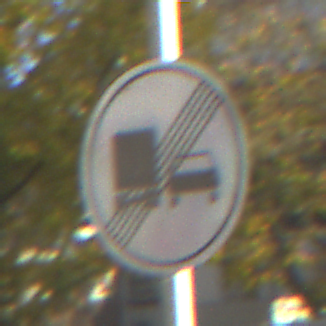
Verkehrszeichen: EndeUeberholverbotKraftfahrzeuge
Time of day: SunriseSunset
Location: Outdoor (Urban)
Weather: PartlyCloudy
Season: Autumn
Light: Natural